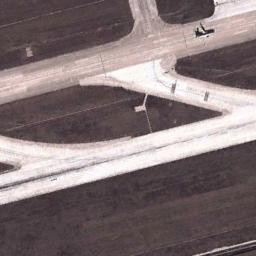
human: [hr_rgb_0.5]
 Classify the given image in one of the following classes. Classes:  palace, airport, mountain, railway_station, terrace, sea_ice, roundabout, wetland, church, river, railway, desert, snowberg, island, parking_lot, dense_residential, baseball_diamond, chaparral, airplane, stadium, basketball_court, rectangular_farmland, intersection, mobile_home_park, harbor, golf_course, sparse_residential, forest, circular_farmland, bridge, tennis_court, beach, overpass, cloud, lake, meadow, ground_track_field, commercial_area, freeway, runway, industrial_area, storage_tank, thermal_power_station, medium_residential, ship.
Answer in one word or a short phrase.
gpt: runway